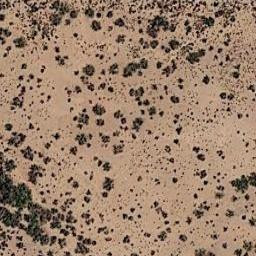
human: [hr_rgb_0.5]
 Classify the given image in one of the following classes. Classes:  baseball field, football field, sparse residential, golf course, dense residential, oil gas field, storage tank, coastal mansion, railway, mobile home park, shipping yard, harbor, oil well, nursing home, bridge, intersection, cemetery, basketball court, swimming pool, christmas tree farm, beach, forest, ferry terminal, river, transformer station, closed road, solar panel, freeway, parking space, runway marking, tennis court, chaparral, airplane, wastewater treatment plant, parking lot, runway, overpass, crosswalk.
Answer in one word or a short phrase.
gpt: chaparral